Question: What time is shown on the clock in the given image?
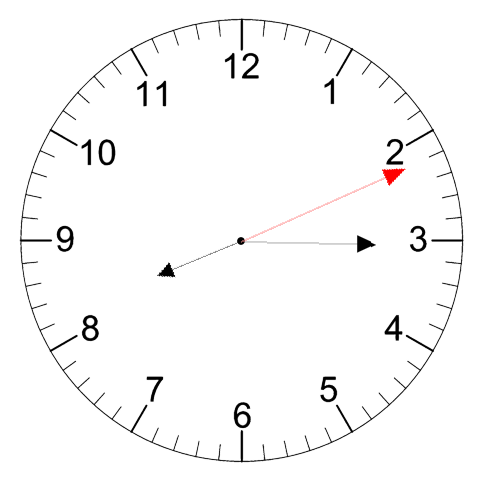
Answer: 08:15:11